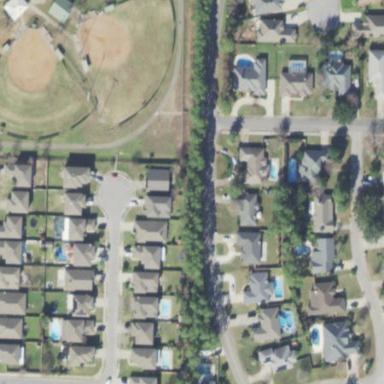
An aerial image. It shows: Residential area consisting of single-family homes.